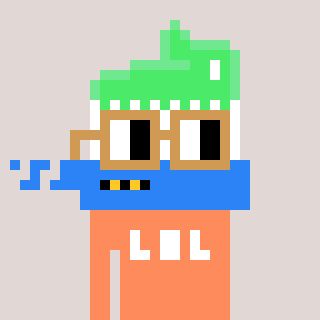
a pixel art character with square brown glasses, a toothbrush-shaped head and a peachy-colored body on a warm background